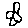
Label: flower